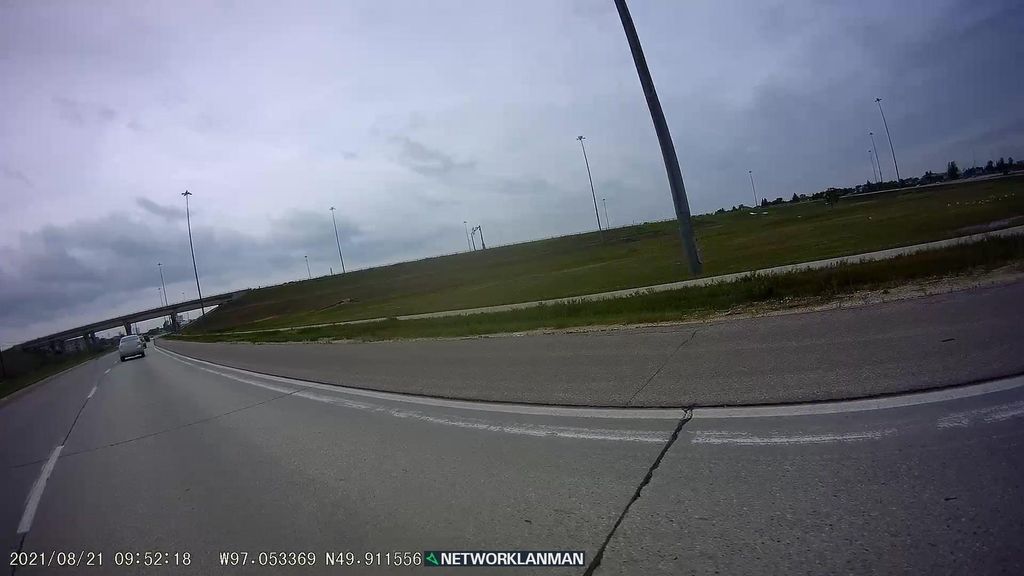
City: winnipeg